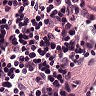
Metastatic tissue present: no